Interaction volume radius: 10 \u00c5
Interaction volume height: 20 \u00c5
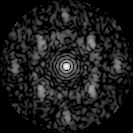
Disorder parameter: 0.5971